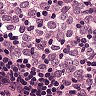
Metastatic tissue present: yes